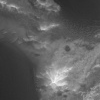
Atmospheric dust classification: not_dusty